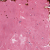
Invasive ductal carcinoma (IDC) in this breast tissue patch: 0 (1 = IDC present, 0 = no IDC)